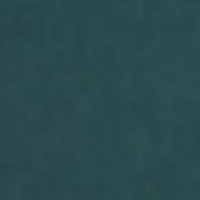
EUNIS habitat code: 14
Species observed at this site:
Chroicocephalus ridibundus
Phalacrocorax carbo
Corvus corone
Argynnis paphia